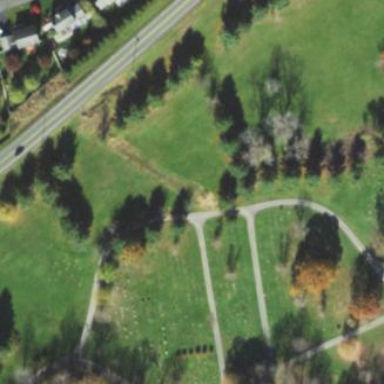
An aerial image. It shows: Cemetery.